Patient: sex M, age 79
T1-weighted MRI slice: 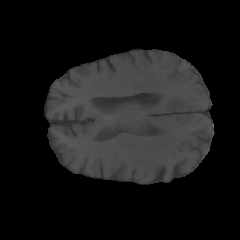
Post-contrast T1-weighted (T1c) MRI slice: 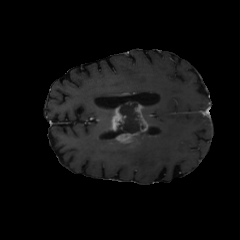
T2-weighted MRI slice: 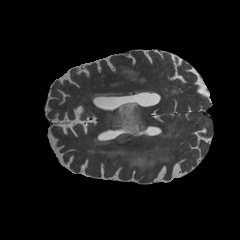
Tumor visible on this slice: yes
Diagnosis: Glioblastoma, IDH-wildtype
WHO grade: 4